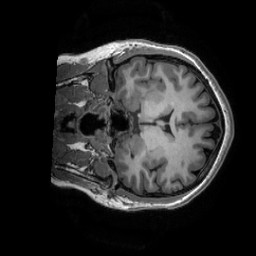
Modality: T1w
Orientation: coronal
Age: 30
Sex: female
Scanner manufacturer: ge
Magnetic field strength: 3 T
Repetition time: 0.0073 s
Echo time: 0.003 s